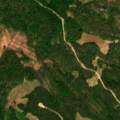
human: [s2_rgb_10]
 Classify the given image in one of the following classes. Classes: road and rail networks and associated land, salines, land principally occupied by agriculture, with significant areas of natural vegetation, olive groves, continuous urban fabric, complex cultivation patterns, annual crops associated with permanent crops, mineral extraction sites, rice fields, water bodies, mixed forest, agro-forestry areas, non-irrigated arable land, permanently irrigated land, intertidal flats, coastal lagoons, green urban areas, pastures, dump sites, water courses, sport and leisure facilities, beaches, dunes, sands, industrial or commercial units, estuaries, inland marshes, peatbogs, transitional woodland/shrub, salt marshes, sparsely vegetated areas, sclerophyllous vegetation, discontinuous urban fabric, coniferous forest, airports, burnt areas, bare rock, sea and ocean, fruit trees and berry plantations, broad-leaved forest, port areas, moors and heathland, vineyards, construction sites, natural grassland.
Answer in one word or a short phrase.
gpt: coniferous forest, mixed forest, transitional woodland/shrub